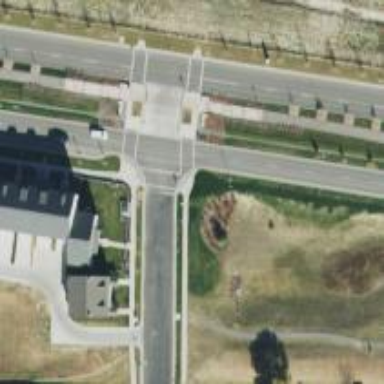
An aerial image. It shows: Marked crossing on footway.